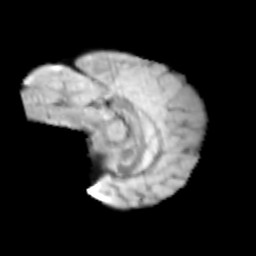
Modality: T2w
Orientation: sagittal
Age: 10
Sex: female
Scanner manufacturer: siemens
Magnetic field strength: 3 T
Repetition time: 3.8 s
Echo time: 0.07 s